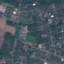
Land use / land cover class: Residential